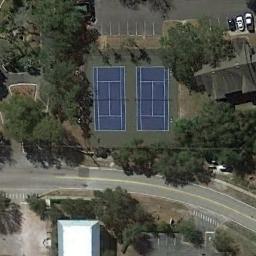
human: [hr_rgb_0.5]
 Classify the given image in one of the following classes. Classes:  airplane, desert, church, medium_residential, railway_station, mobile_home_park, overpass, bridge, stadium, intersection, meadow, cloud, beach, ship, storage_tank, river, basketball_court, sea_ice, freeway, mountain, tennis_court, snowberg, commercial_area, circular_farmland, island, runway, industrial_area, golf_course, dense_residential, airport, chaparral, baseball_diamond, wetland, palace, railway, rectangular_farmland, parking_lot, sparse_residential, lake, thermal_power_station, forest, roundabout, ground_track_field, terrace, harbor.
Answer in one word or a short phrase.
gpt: tennis_court